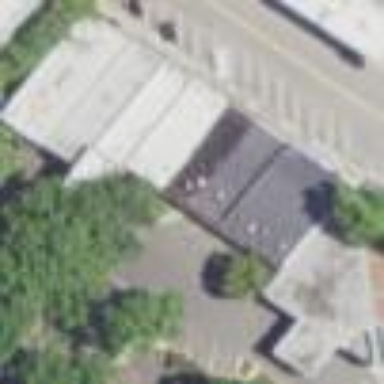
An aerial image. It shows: Commercial building.